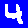
Digit: 4